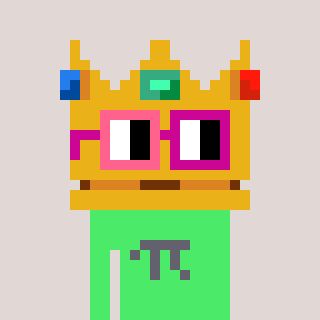
a pixel art character with square pink and red glasses, a crown-shaped head and a teal-colored body on a warm background